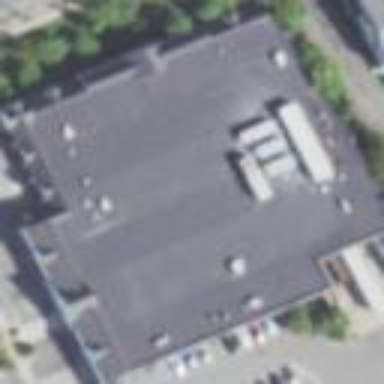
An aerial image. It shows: Supermarket building.